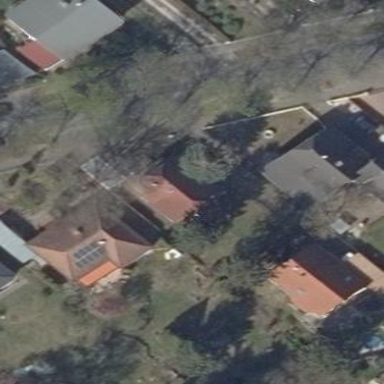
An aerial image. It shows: Detached building with half-hipped roof shape.